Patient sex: M
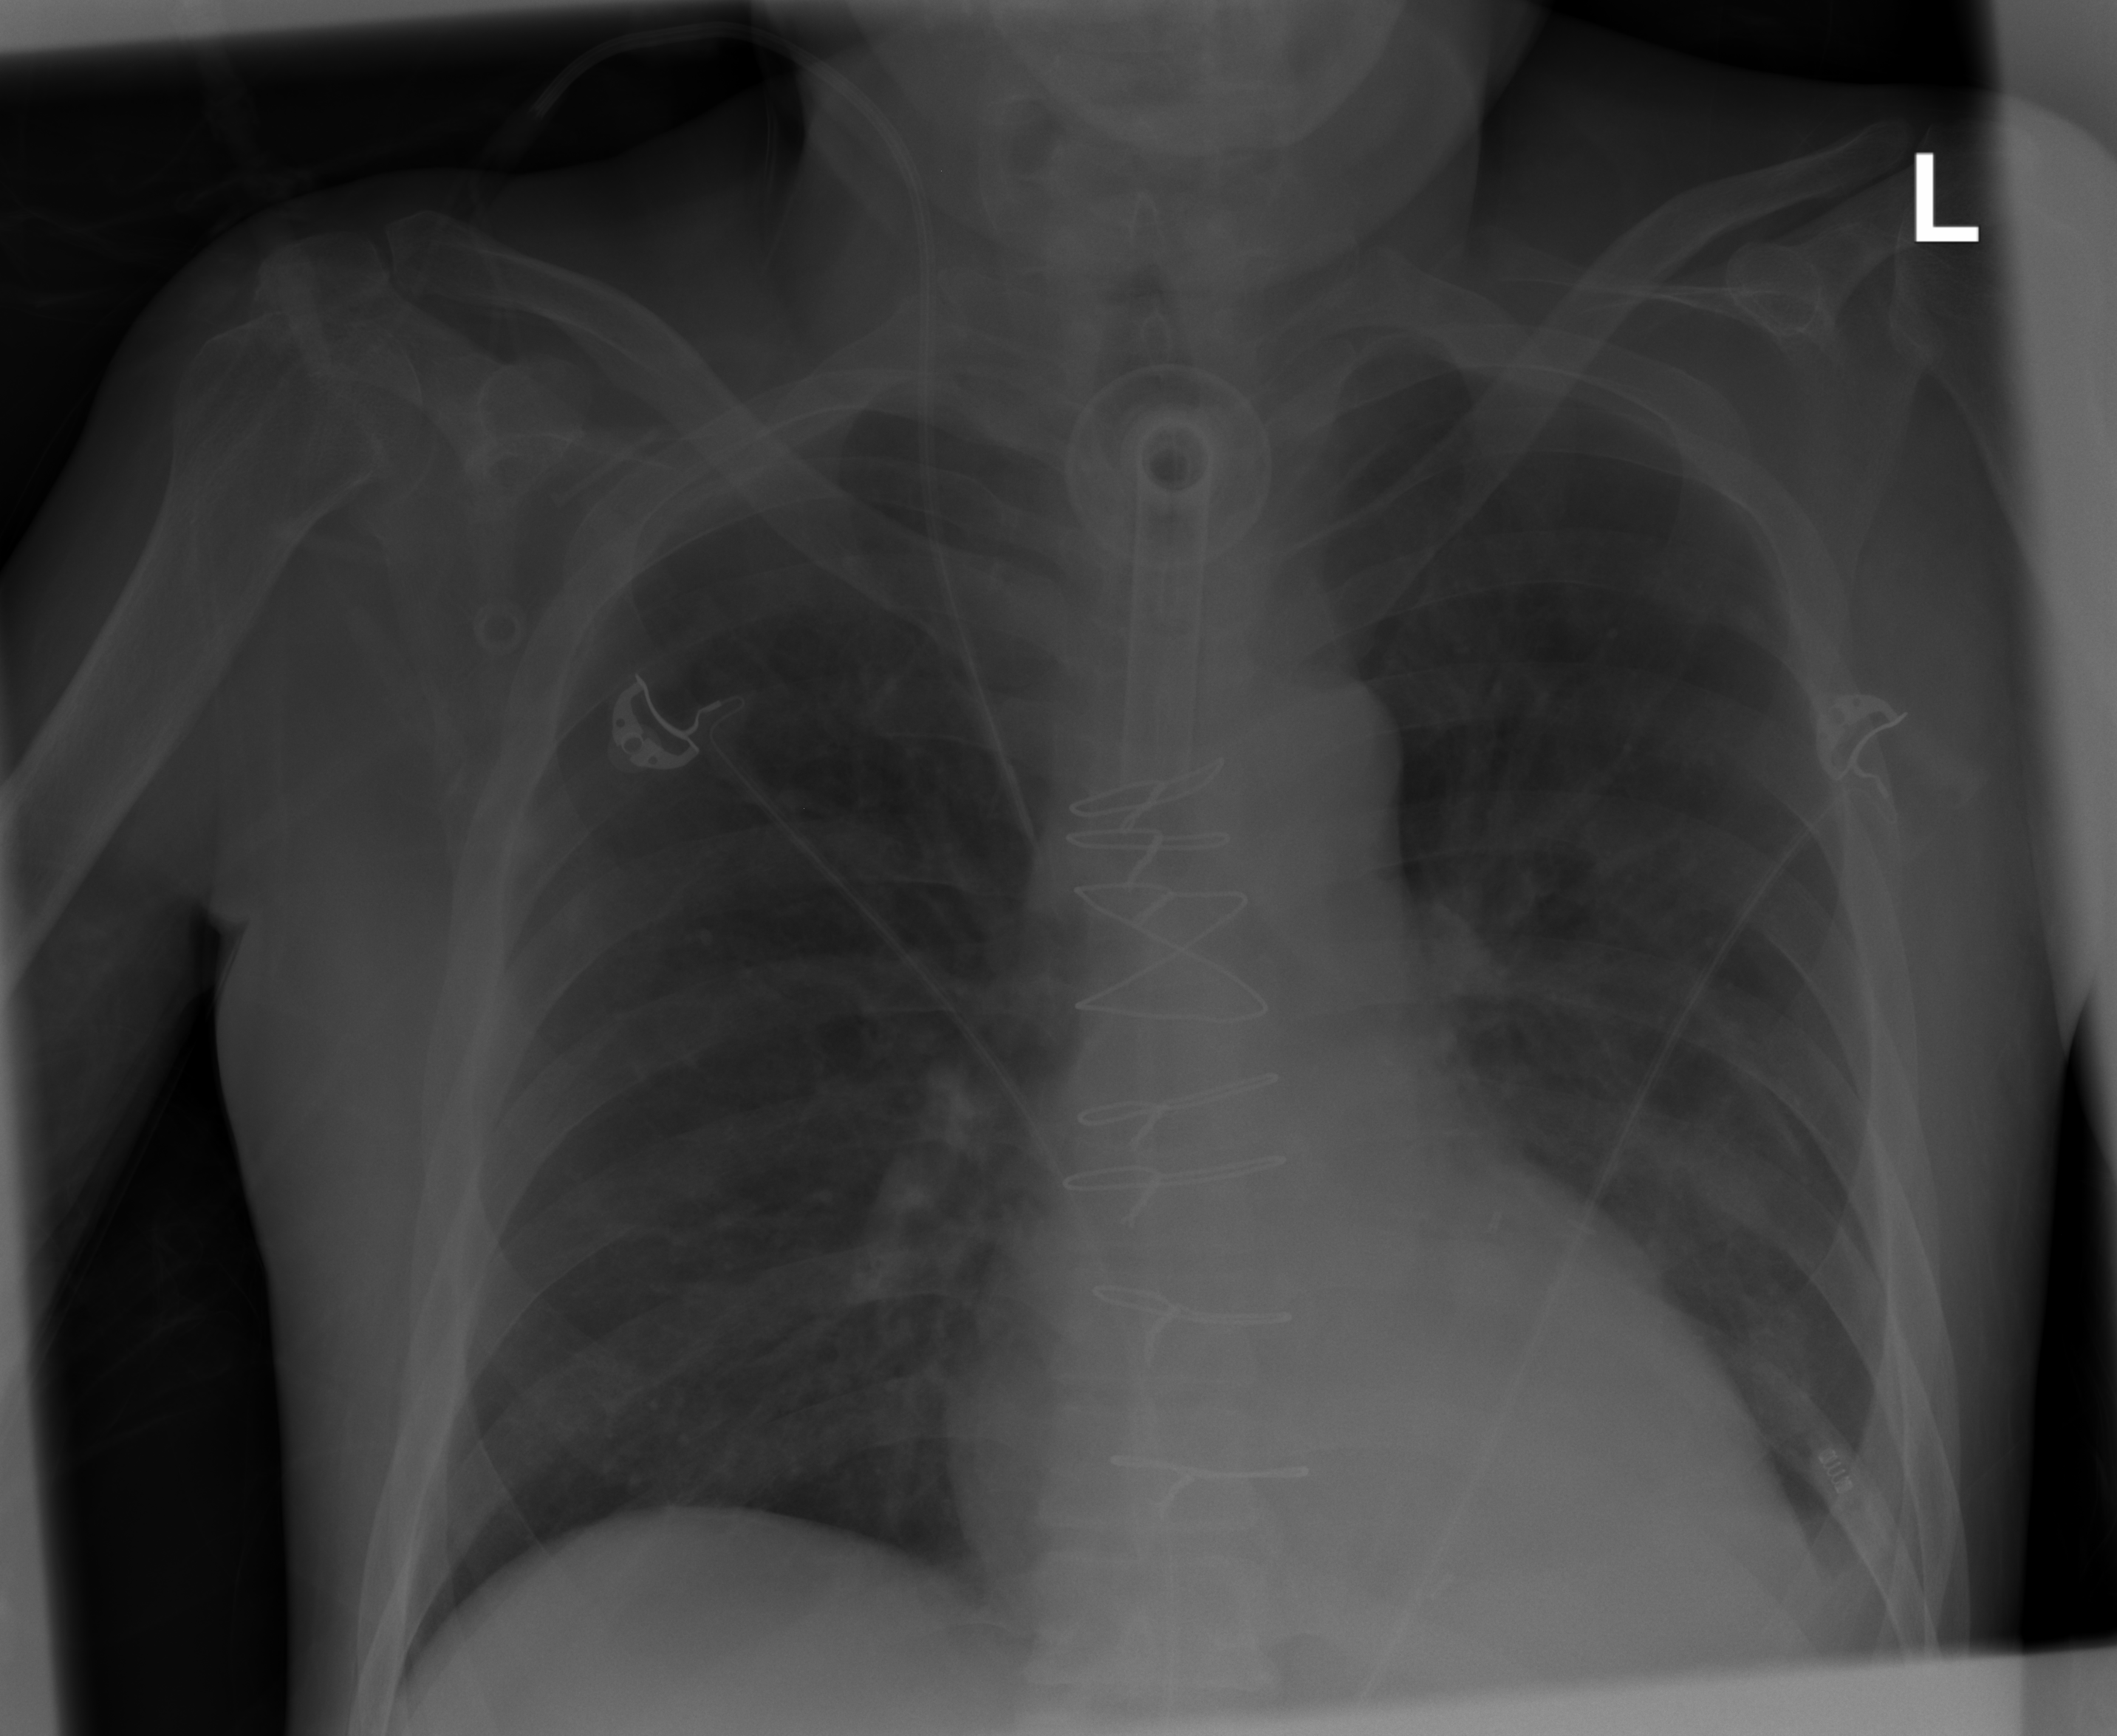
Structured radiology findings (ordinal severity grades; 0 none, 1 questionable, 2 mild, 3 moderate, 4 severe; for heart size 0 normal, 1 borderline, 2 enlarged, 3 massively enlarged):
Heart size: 1
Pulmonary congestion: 0
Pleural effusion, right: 2
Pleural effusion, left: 2
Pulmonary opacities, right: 0
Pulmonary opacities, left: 0
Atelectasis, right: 2
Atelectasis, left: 2